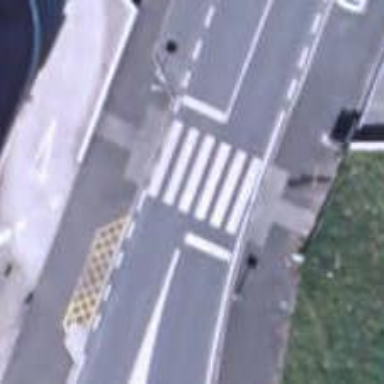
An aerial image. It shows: Marked road crossing.